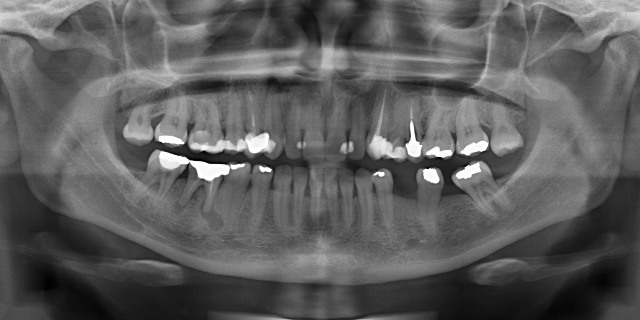
adult